Field crop: maize
Growth stage: 2
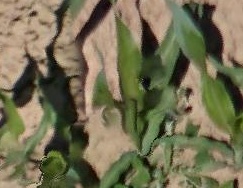
Species: maize